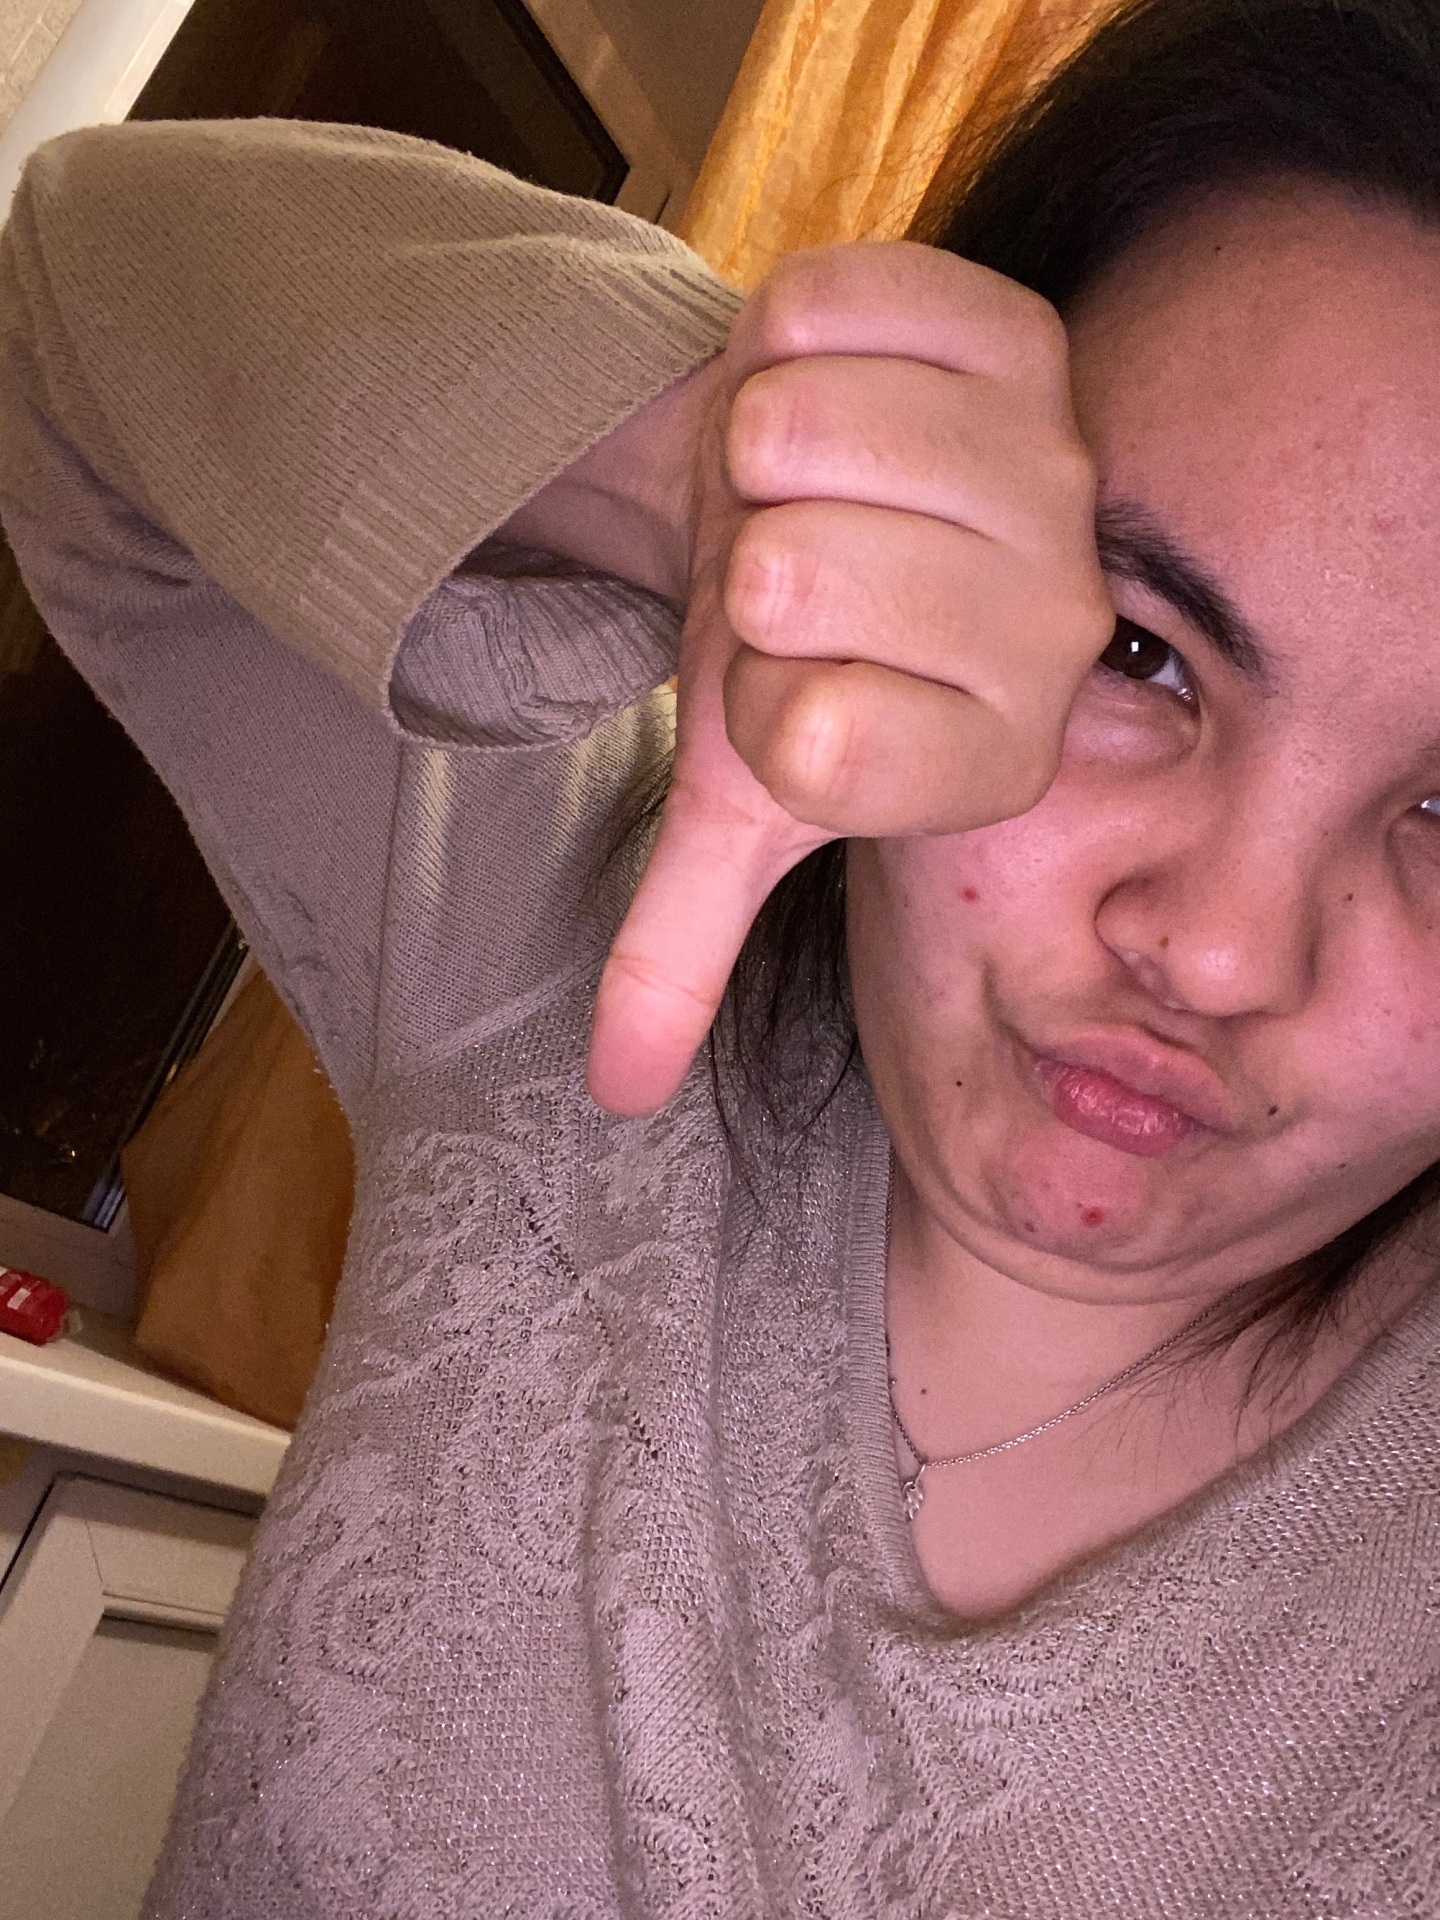
Label: noise